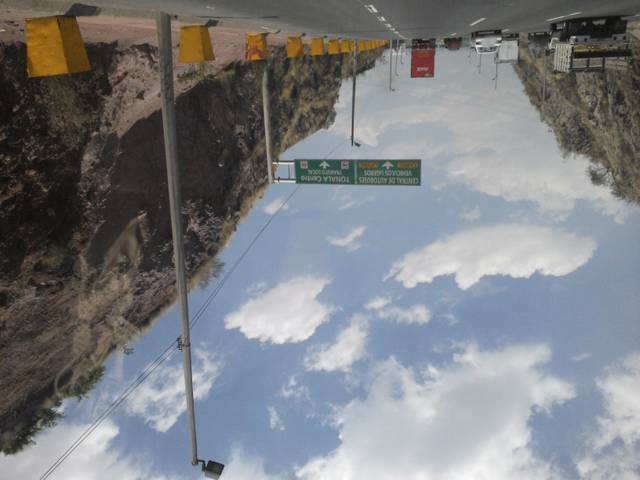
Region: Mexico
Coordinates: 20.612, -103.317